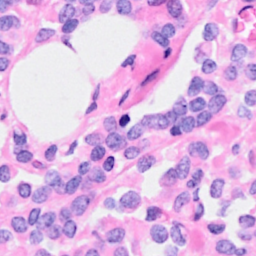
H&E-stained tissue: Breast